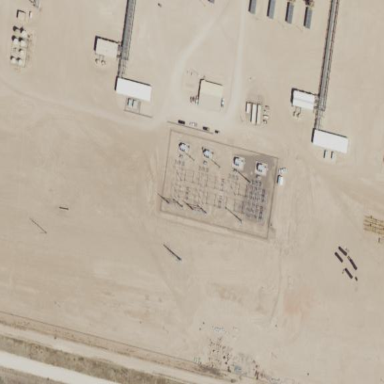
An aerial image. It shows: Industrial substation surrounded by fence.